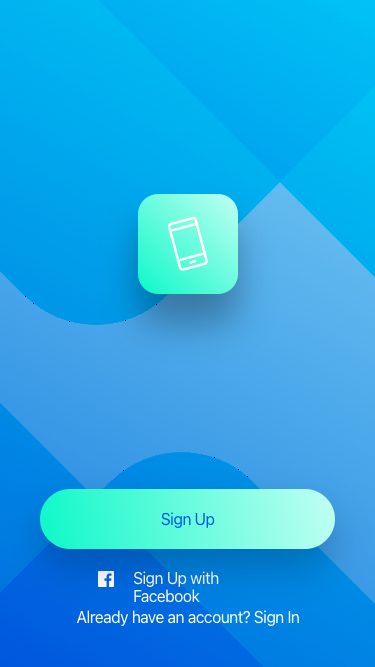
Text in this UI design:
Already have an account? Sign In
Sign Up with Facebook
Sign Up